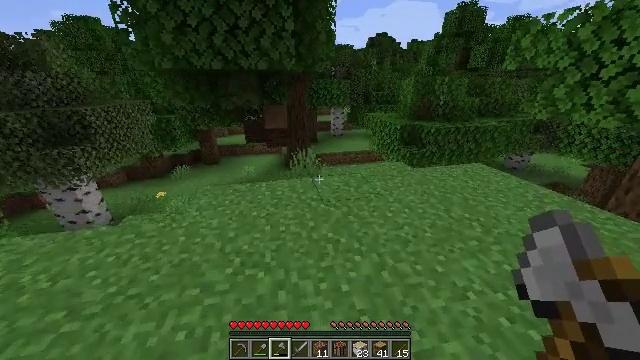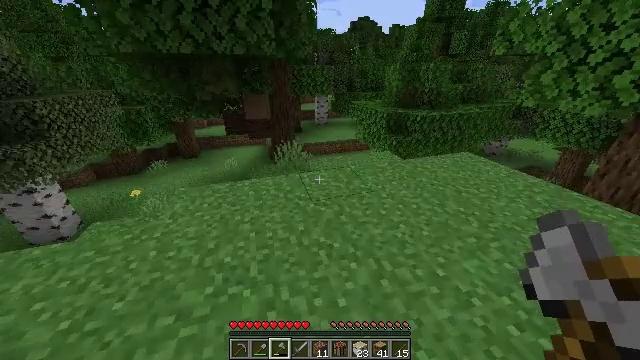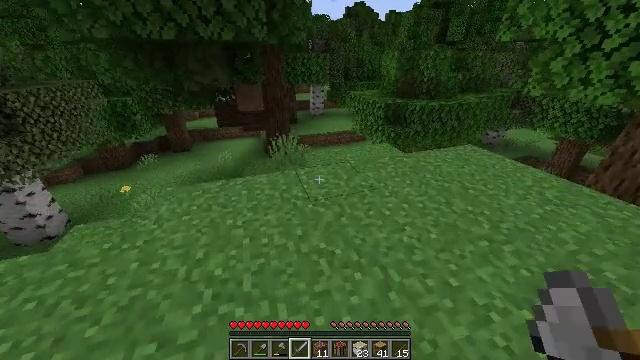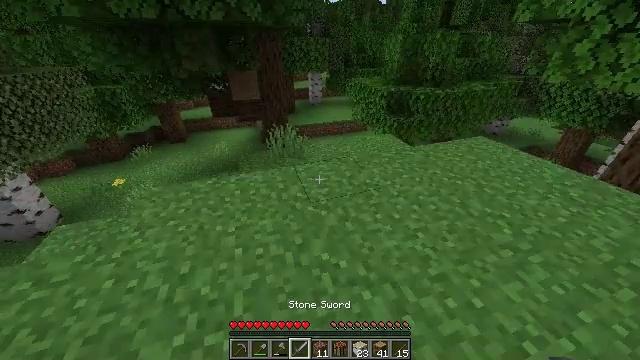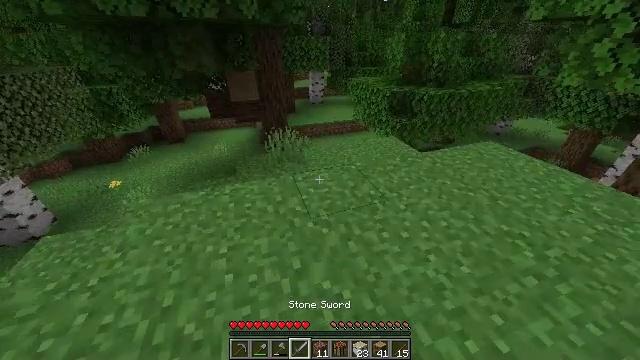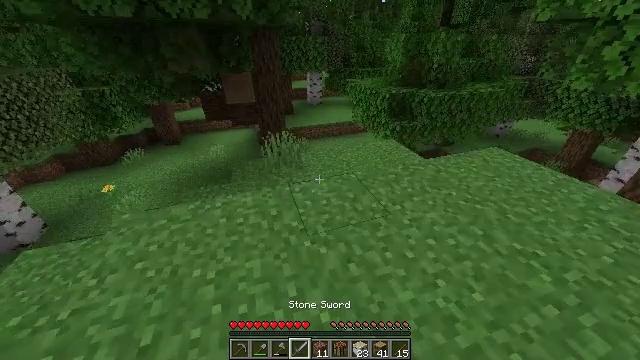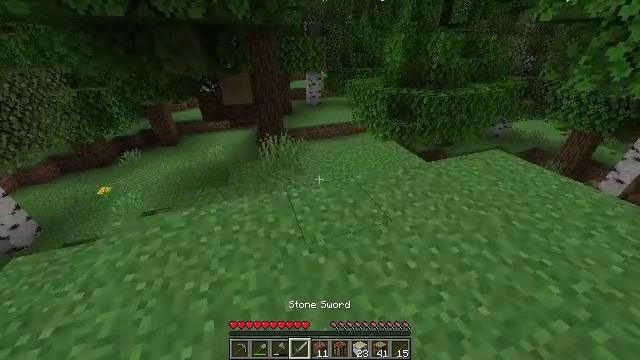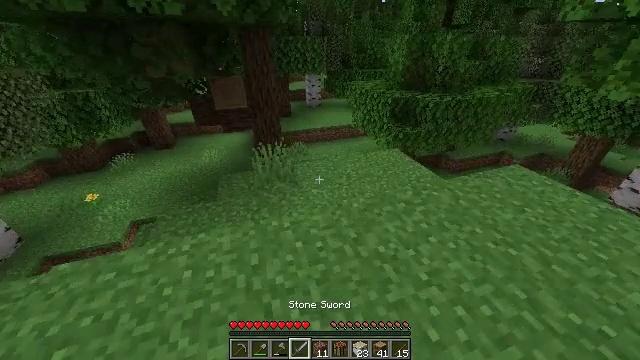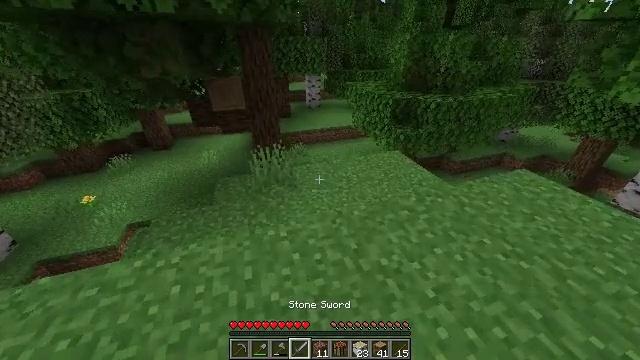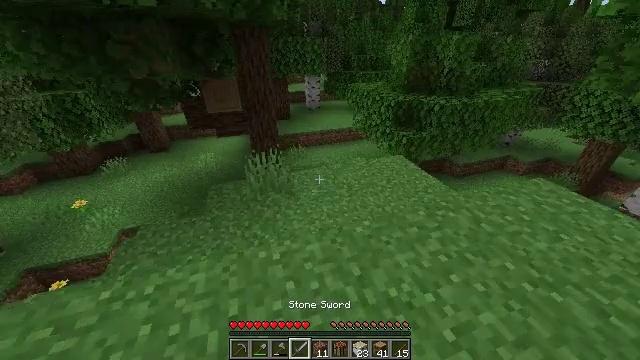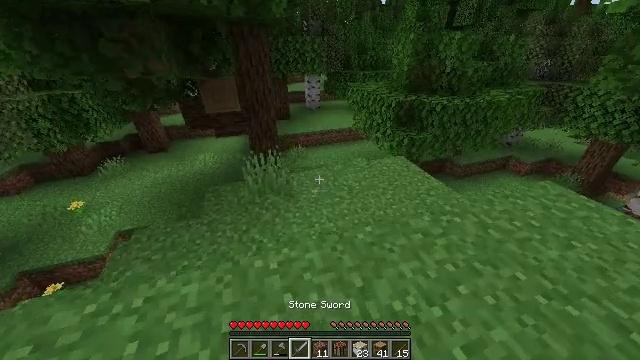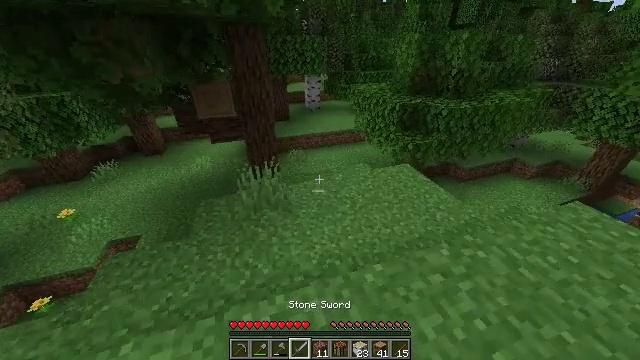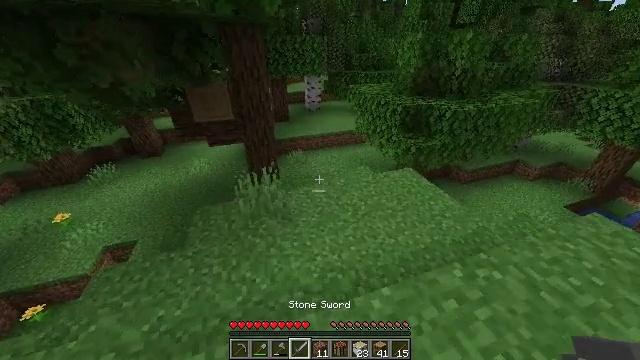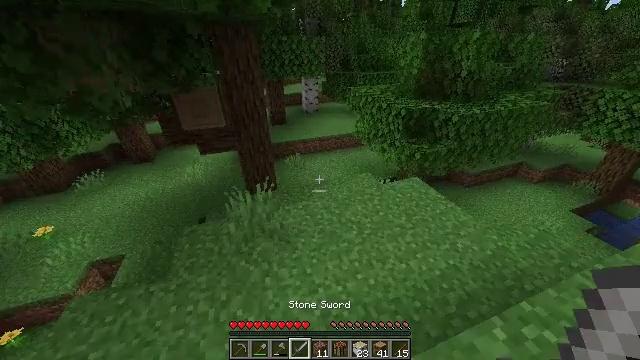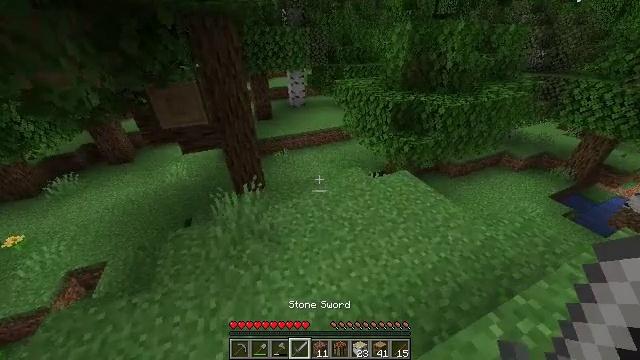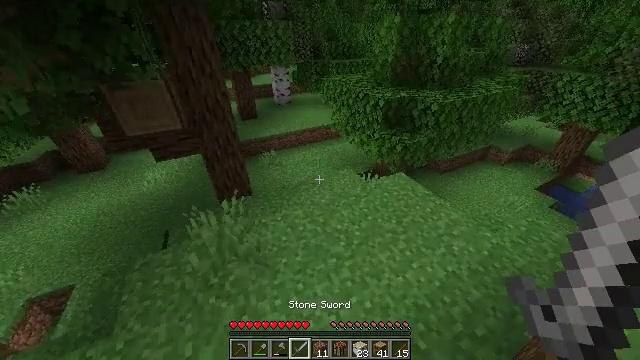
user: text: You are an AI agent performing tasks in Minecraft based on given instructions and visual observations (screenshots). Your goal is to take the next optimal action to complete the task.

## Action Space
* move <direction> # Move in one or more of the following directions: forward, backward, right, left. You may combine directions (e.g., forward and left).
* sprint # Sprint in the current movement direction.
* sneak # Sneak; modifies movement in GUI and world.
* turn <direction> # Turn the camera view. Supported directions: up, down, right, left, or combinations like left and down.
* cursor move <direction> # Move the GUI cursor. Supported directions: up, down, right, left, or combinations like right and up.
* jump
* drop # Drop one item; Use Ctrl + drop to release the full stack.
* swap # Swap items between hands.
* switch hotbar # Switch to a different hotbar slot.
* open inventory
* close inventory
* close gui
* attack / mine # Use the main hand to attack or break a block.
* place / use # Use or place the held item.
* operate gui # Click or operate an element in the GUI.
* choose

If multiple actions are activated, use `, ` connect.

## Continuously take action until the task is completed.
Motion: motion action
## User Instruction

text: Remove oak leaves from branches.
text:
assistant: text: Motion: move forward, sprint, turn right and down
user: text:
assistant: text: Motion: move forward, sprint, turn right and down, switch to hotbar 4
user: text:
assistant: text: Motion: move forward, sprint, turn down, switch to hotbar 4
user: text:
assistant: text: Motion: move forward, sprint, switch to hotbar 4
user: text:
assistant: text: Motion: move forward, sprint, switch to hotbar 4
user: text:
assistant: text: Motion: move forward, sprint, switch to hotbar 4
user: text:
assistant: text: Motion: move forward, sprint
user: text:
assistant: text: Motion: move forward, sprint
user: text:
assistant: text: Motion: move forward, sprint
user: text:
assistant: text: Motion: move forward, sprint
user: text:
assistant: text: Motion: move forward, sprint
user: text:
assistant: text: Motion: move forward, sprint
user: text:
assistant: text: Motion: move forward, sprint
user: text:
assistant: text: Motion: move forward, sprint, turn right and down
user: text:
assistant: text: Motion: move forward, sprint, turn right and down
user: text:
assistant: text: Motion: move forward, sprint, turn right
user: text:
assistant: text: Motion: move forward, sprint
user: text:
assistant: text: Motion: move forward, sprint, turn down
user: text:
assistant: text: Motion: move forward, sprint, turn down
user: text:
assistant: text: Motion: move forward, sprint, turn left and down
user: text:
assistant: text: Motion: move forward, sprint
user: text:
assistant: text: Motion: move forward, sprint
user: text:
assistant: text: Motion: move forward, sprint, turn right
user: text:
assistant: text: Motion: move forward, sprint, turn right
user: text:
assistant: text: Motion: move forward, sprint, turn right
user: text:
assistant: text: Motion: move forward and move left, sprint, turn right
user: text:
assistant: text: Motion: move forward and move left, sprint, turn right
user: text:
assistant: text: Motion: move forward and move left, sprint, turn right
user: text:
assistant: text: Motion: move forward and move left, sprint, turn right
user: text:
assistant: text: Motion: move forward, sprint, turn up